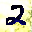
Label: 2